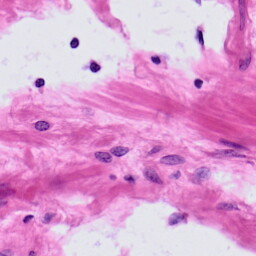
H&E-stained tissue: Prostate